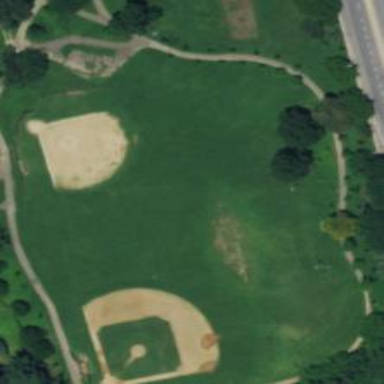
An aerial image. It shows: Baseball pitch for leisure and sports activities.